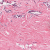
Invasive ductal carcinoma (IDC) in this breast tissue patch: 1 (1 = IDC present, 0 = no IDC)